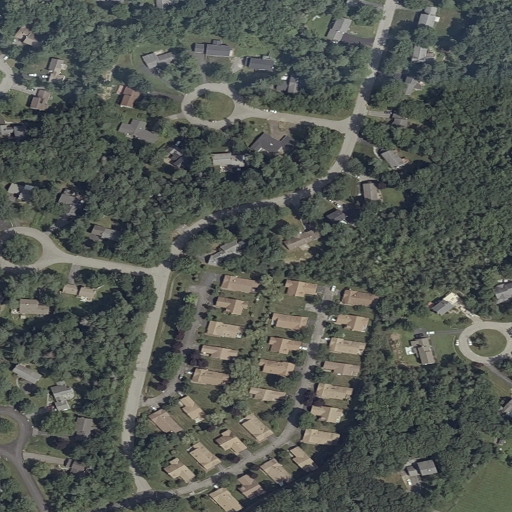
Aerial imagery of cape in Maine named Winnocks Neck containing low intensity development, mixed forest, open development, medium intensity development, woody wetlands, evergreen forest, and pasture